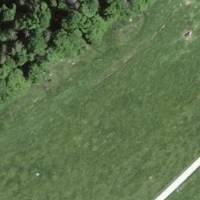
EUNIS habitat code: 24
Species observed at this site:
Campanula glomerata